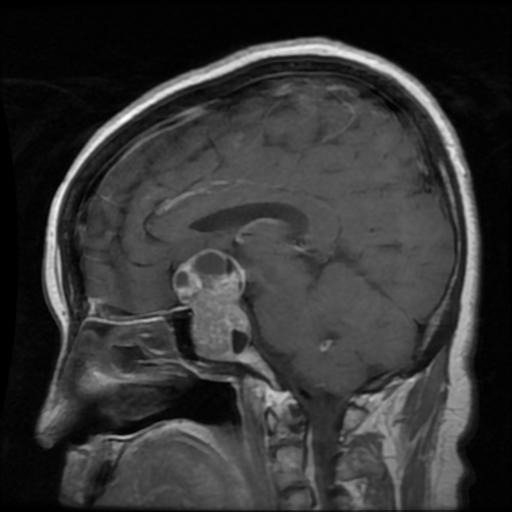
Label: pituitary